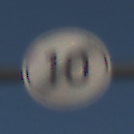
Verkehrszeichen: EndeGeschwindigkeit10
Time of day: MorningAfternoon
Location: Outdoor (Nature)
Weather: Clear
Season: Winter
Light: Natural